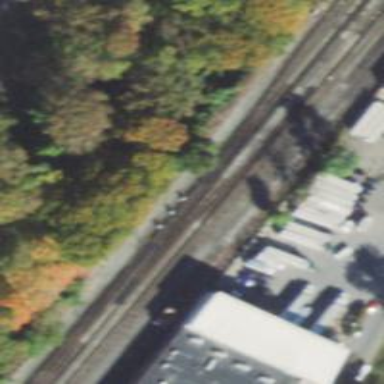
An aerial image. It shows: Electrified rail for trains.